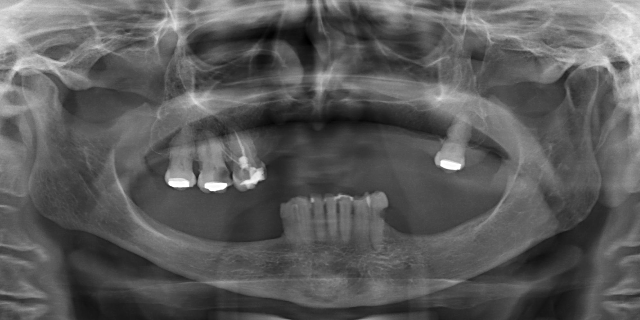
adult